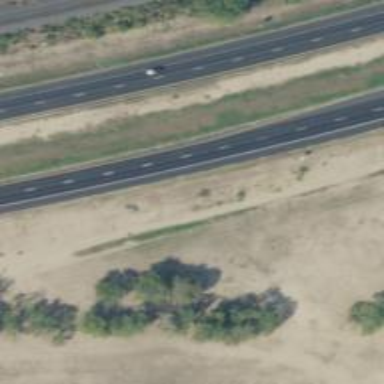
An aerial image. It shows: This image shows trunk highway that functions as expressway.